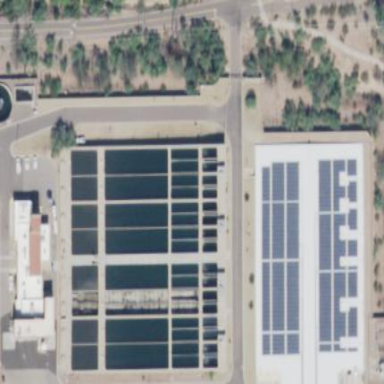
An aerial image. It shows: Reservoir of water next to man-made wastewater plant.